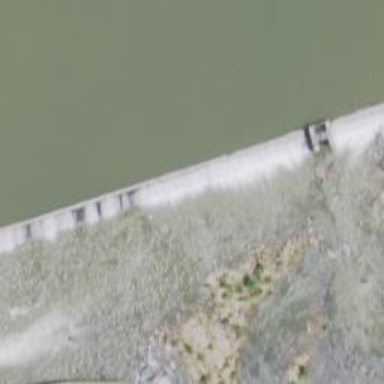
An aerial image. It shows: Dam across waterway.